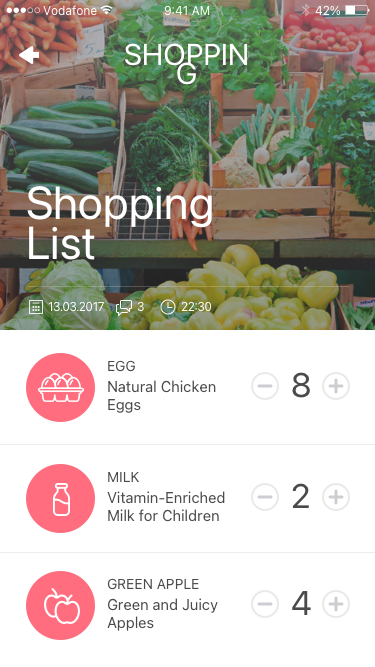
Text in this UI design:
Shopping
List
Green and Juicy
Apples
GREEN APPLE
4
Vitamin-Enriched
Milk for Children
MILK
2
Natural Chicken
Eggs
EGG
8
22:30
3
13.03.2017
ALARMS
STATISTICS
SHORTLISTS
CALCULATE
SHOPPING